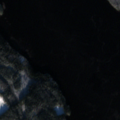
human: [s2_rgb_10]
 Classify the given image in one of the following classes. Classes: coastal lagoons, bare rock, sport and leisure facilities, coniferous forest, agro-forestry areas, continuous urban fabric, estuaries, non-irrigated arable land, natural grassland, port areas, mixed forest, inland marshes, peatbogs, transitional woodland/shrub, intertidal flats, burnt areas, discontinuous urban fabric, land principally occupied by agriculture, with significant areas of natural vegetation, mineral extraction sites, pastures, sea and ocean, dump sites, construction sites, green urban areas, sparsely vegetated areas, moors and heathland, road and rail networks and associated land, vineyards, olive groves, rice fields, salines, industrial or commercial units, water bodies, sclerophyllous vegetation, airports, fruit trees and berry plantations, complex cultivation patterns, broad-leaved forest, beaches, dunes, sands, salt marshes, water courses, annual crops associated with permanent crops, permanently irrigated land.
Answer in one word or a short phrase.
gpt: coniferous forest, water bodies